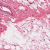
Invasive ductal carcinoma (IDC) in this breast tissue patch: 0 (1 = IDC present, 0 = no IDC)